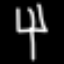
Label: fork